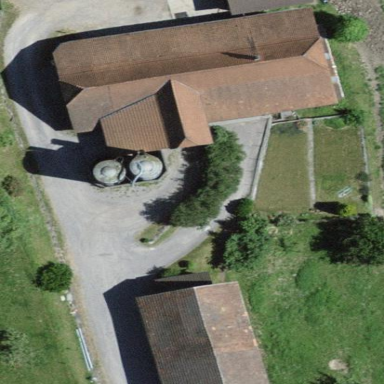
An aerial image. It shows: Farmyard area.